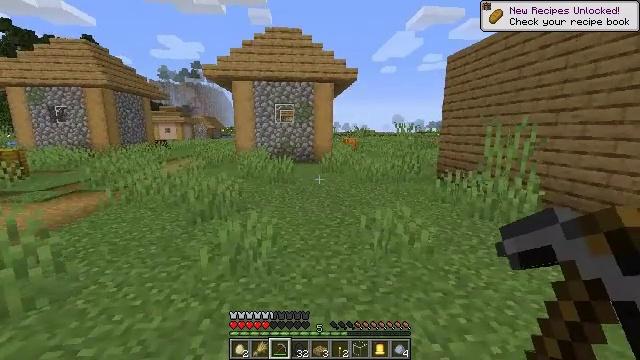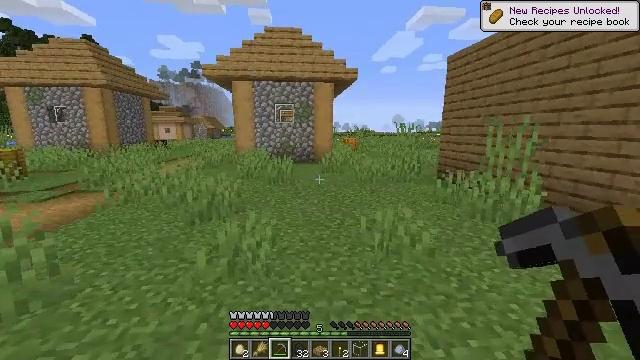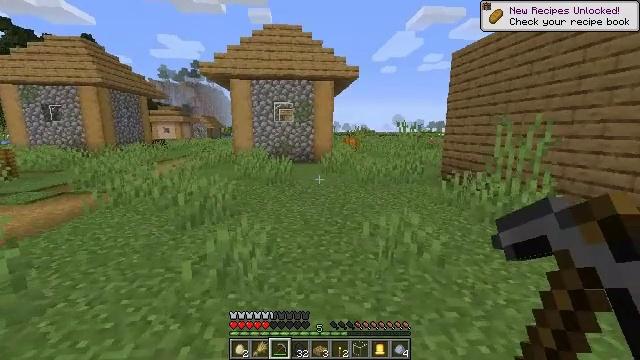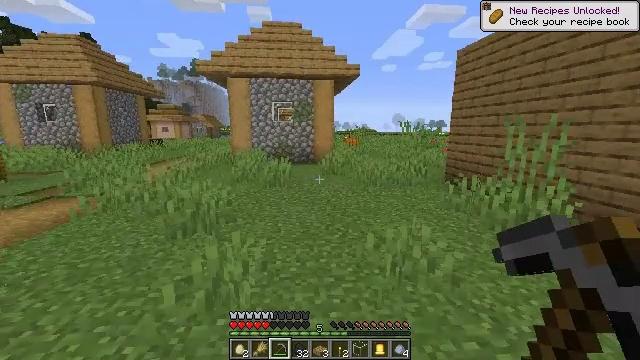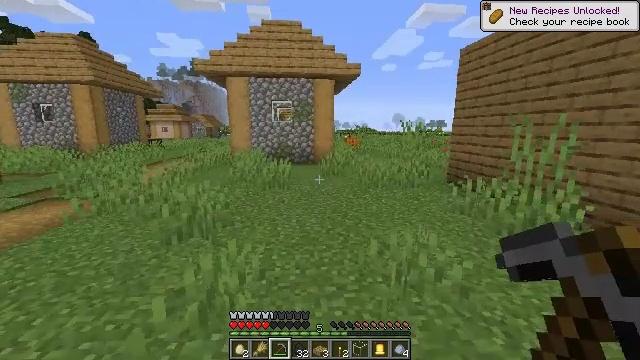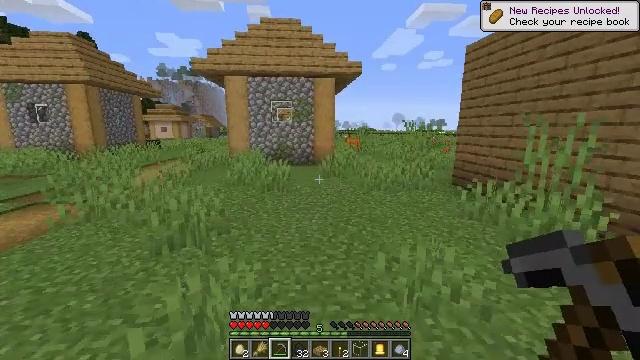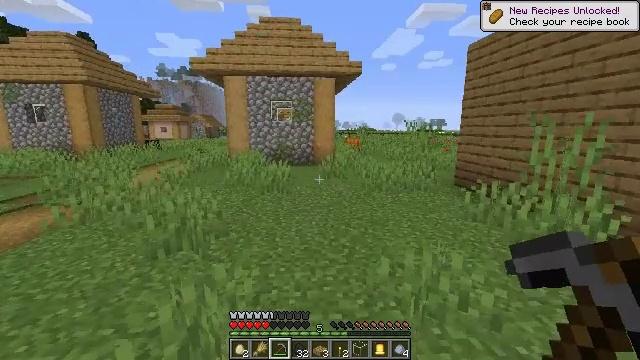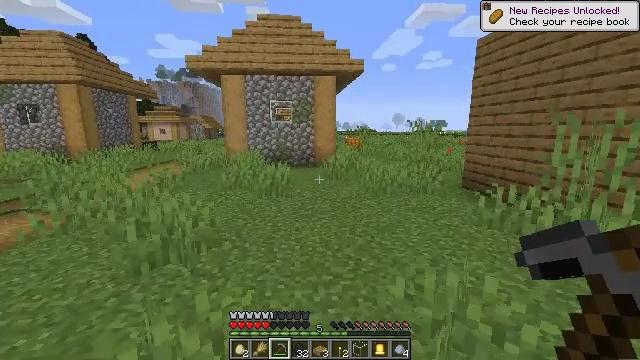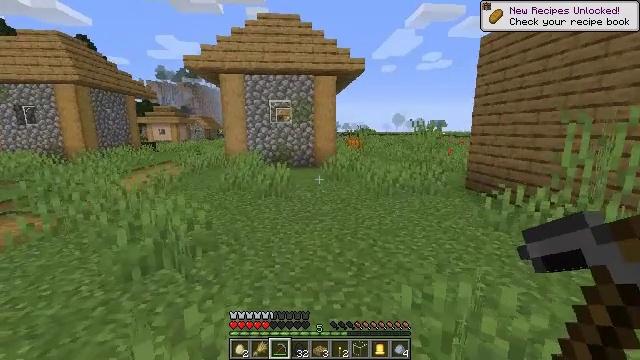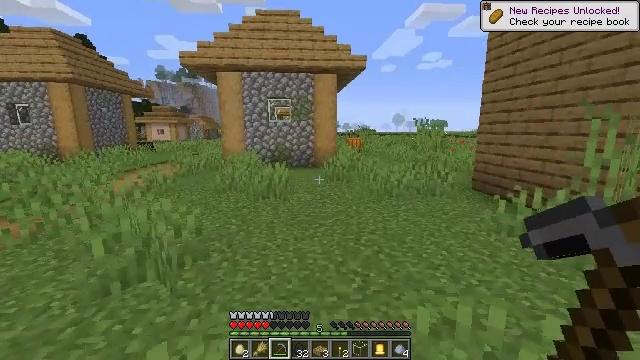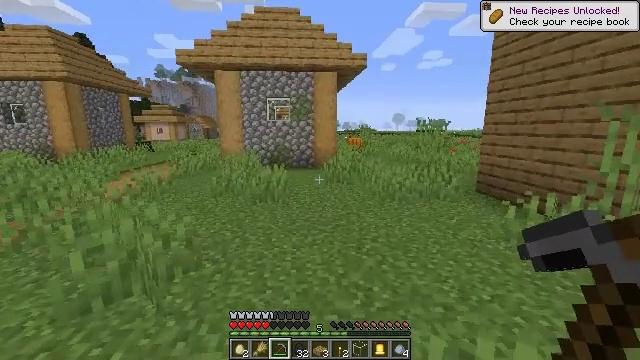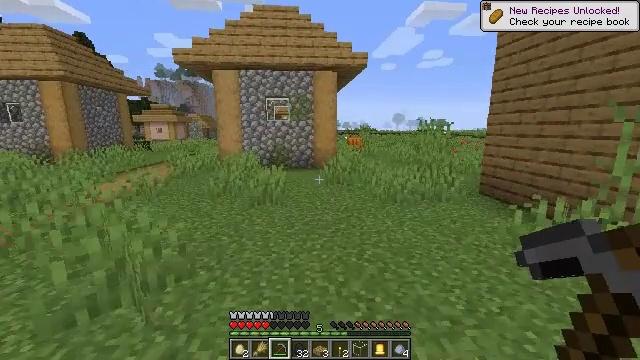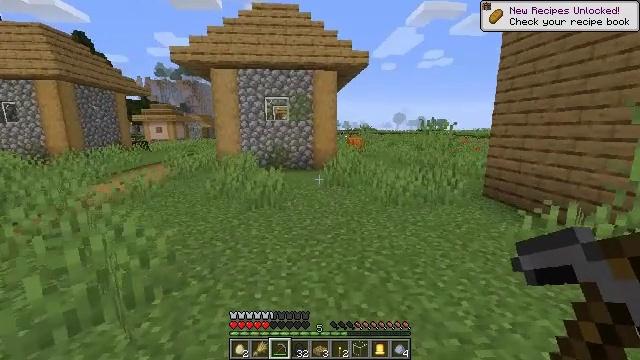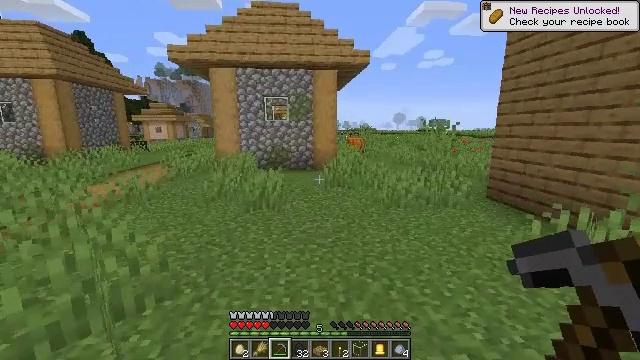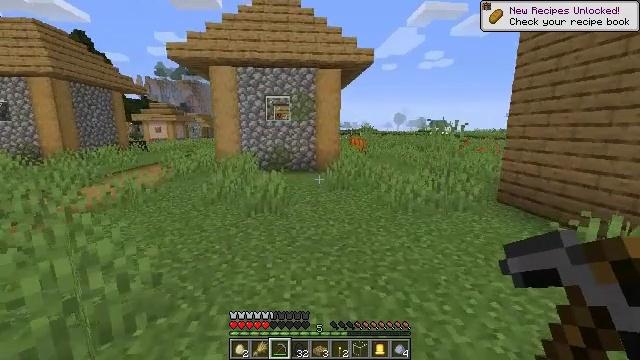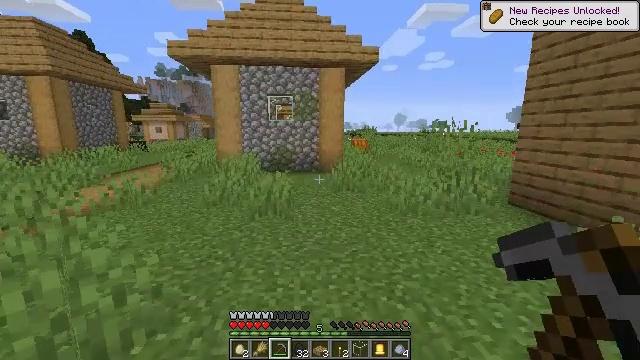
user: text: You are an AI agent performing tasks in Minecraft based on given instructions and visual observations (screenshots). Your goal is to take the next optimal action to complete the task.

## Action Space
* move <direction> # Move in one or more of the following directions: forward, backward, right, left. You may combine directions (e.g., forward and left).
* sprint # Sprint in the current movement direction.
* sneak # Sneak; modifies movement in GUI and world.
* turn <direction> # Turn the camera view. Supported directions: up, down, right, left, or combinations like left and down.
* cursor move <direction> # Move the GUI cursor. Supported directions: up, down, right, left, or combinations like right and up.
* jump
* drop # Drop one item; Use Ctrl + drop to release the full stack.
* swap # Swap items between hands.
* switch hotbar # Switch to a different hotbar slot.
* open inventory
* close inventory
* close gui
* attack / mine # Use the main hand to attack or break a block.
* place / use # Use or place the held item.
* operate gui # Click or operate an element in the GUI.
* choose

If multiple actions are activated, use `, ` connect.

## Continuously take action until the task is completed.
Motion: motion action
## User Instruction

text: Attack the oak door to gather it.
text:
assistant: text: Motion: move forward
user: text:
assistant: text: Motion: move forward
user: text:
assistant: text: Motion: move forward
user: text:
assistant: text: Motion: move forward
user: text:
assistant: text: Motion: move forward
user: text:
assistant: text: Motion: move forward
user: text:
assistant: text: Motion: move forward
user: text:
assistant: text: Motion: move forward
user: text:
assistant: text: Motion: move forward
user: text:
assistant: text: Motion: move forward
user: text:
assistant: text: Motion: move forward
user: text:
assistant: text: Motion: move forward
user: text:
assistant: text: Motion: move forward and move left
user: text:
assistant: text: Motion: move forward and move left
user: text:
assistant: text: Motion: move forward and move left
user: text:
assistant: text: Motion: move forward and move left
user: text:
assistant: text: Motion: move forward and move left
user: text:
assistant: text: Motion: move forward and move left
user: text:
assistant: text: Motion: move forward and move left
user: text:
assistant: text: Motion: move forward and move left
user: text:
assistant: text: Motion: move forward and move left
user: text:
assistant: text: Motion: move forward and move left
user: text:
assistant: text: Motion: move forward and move left
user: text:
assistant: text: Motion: move forward and move left
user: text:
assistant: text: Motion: move forward and move left
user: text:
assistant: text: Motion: move forward and move left
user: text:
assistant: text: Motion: move forward and move left
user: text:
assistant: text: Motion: move forward and move left
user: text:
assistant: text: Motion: move forward and move left
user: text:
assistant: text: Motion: move forward and move left